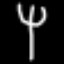
Label: fork